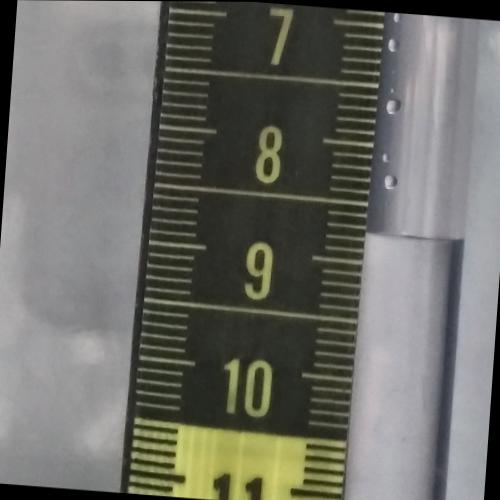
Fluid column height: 8.8 cm